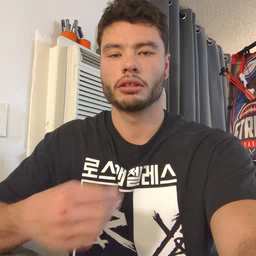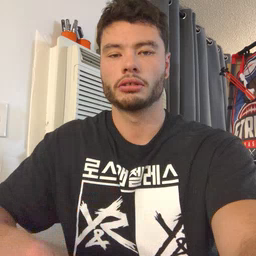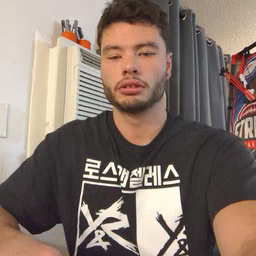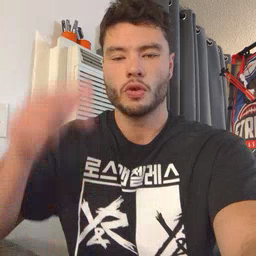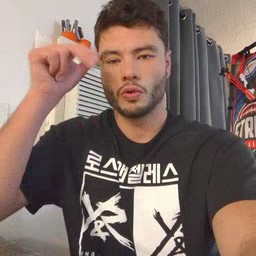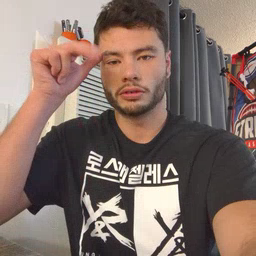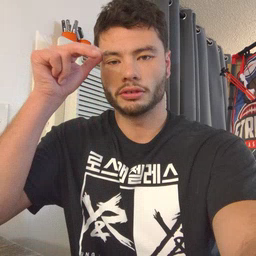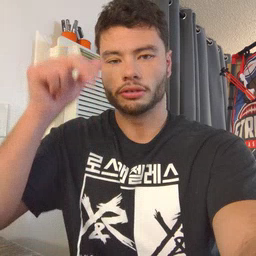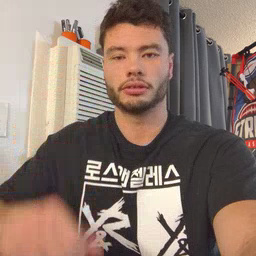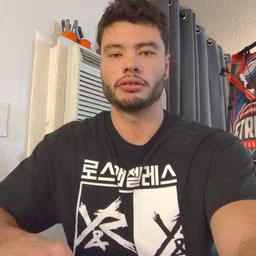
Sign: horse